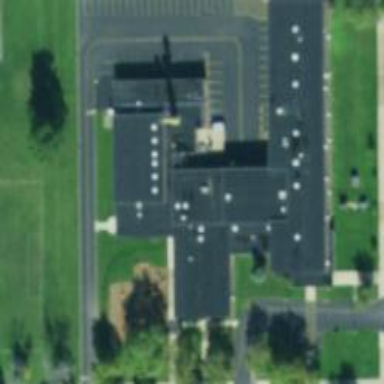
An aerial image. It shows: School.